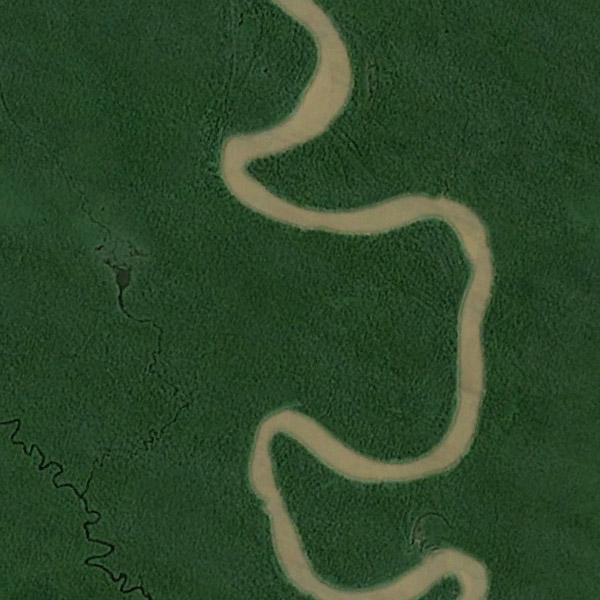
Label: River